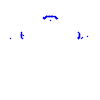
Particle: pion